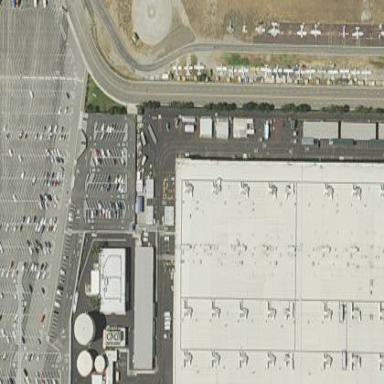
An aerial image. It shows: Industrial building.